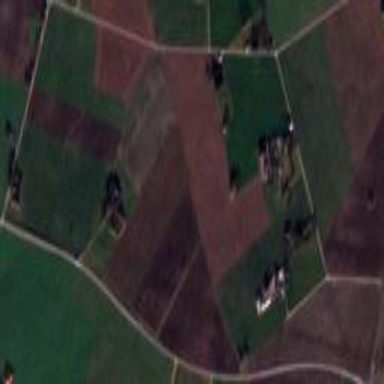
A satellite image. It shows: Picturesque farmland scene.